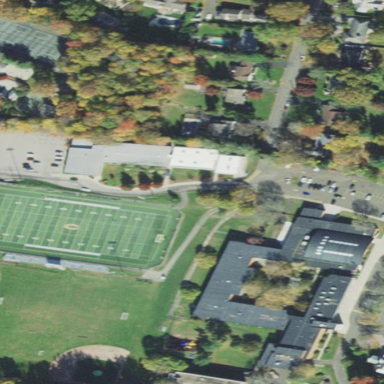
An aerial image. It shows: School.